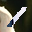
Label: 1